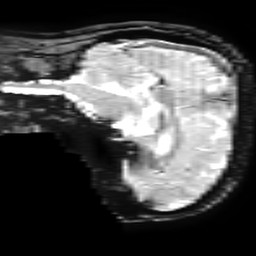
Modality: T2starw
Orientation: sagittal
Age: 22
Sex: male
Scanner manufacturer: ge
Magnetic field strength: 3 T
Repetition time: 0.65 s
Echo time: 0.02 s